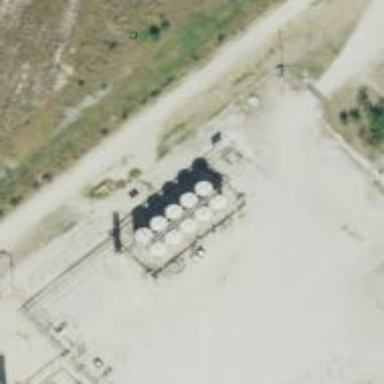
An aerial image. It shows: Storage tank that is man-made.